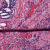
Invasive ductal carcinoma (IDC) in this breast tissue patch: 1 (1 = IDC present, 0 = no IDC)